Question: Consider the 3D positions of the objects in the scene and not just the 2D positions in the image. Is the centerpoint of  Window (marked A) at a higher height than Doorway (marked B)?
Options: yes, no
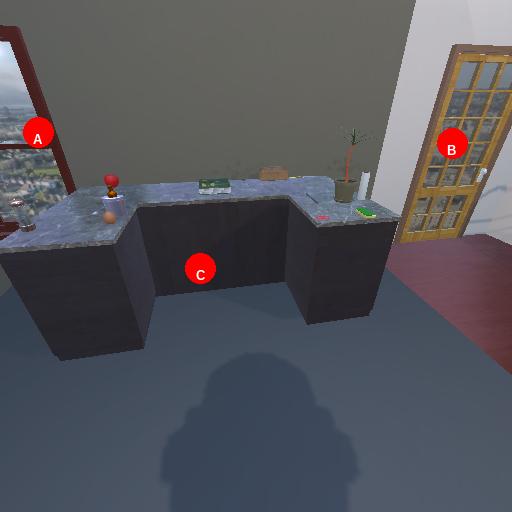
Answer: yes